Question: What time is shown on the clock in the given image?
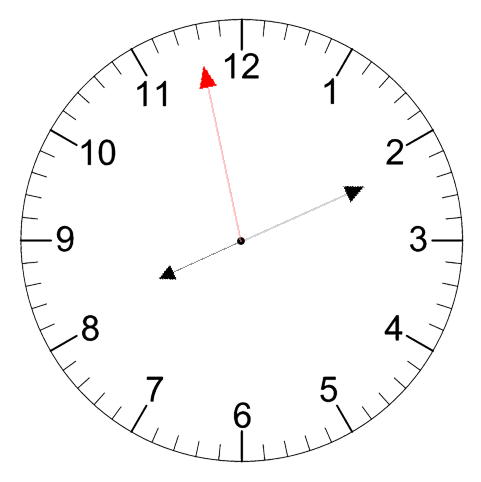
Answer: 08:10:58